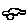
Label: car